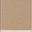
Piece: xx